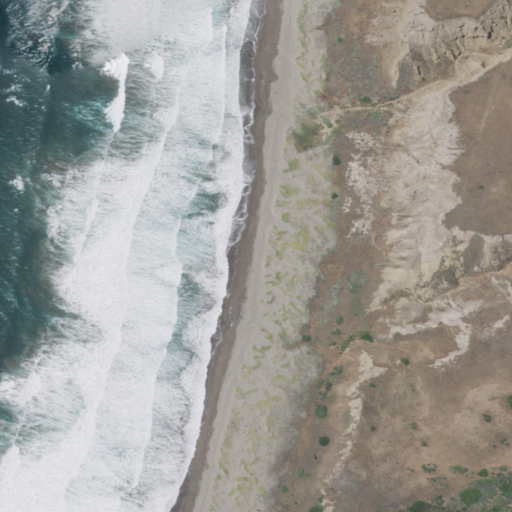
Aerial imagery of beach in California named Christi Beach containing shrub, open water, and grassland